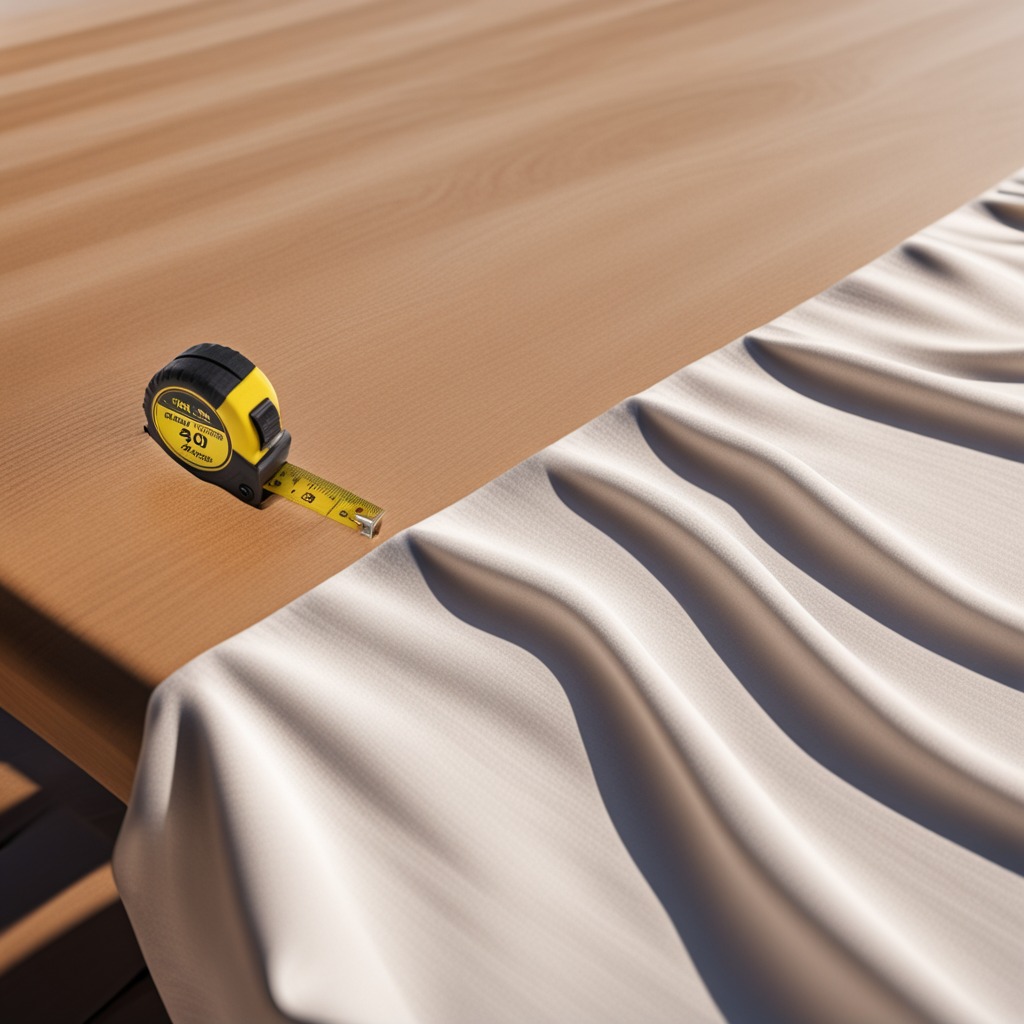
A measuring tape lies on the wooden table.